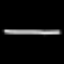
Label: line